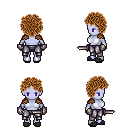
a pixel art fantasy rpg character, female body template, dark elf, purple skin, leather shoulder armor, metal pants, brown curly afro hairstyle, metal gloves, gray slippers, dagger, four views (front, back, left, right), 2x2 character sprite sheet, small pixel art, hard edges, no anti-aliasing